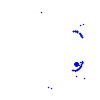
Particle: electron